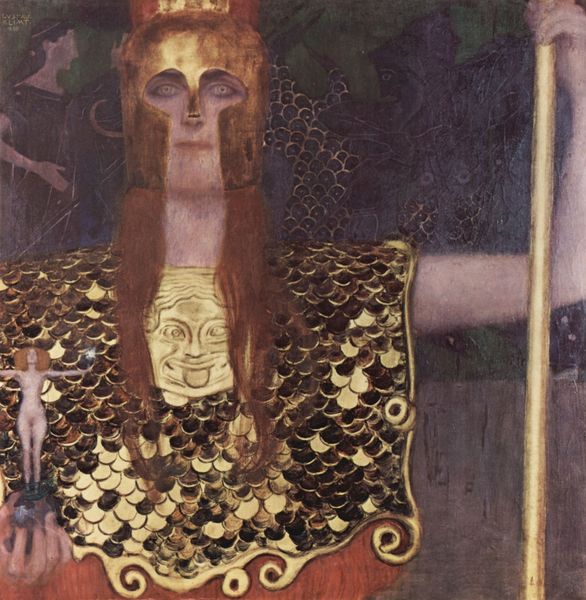
Titel: Pallas Athena
Künstler: Gustav Klimt
Standort: Wien
Institution: Historisches Museum der Stadt Wien
Schlagwörter: akt, blau, dunkel, gemälde, hand, mann, nackt, weiß, frauen, gelb, grün, braun, busen, finger, frau, frisur, grau, haar, hell, hintergrund, kleid, mund, nase, orange, schwarz, blick, rot, malerei, muster, ornament, symbolismus, bart, gesichter, arm, arme, augen, gesicht, halten, lang, mensch, silber, bild, hals, öl, figur, gewand, gold, haare, frontal, lippen, rosa, schuppen, stock, frucht, statue, beine, apfel, brüste, farbig, stab, kette, modern, lila, violett, klein, angst, krieg, lanze, jugendstil, büste, glanz, verzierung, glänzend, stuck, geschlecht, scham, klimt, rothaarig, schild, panzer, stolz, antike, maske, vergoldet, jugenstil, brutal, schrecken, schlange, kugel, ausgebreitet, helm, allegorie, mythologie, göttin, statuette, ritter, rüstung, verziert, ornamental, römer, fisch, brustpanzer, grimasse, fingernägel, zunge, amazone, griechisch, lust, krieger, griechenland, medusa, medusenhaupt, schlangen, ehrfurcht, platten, macht, speer, stange, wien, golden, schnecken, gottheit, korinthisch, welt, athene, minerva, franz von stuck, spirale, waben, klee, glück, moderne kunst, zepter, szepter, römisch, kriegerin, fratze, monster, magie, weltkugel, troja, pallas, stechend, münzen, ägis, weiblichkeit, zauber, feminin, attisch, pailetten, fortuna, gustav klimt, gorgonenhaupt, sab, eingedreht, tapfer, böser blick, athema, bartersatz, beherrschen, gorga, gorgeion, gorgone, gorgonenkopf, gustave, korinthis, korinthis ägis, sadistisch, unbeirrt, übermacht, rita, fraze, goldplättchen